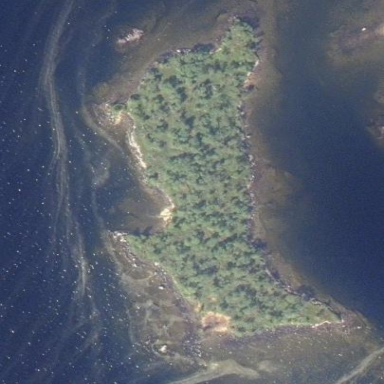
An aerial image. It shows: Islet.